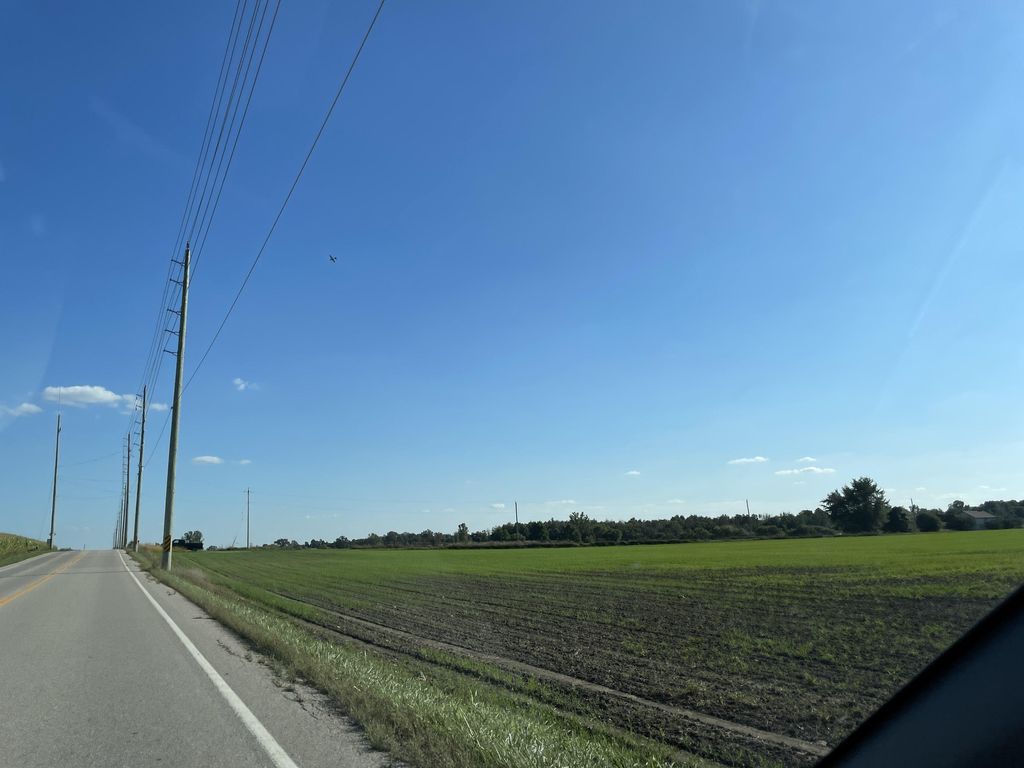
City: kitchener-waterloo